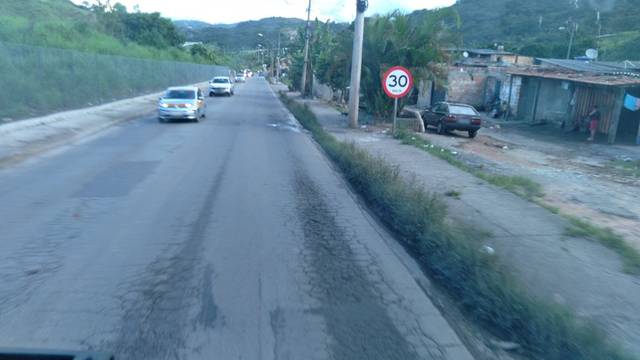
Region: Brazil
Coordinates: -19.868, -43.89